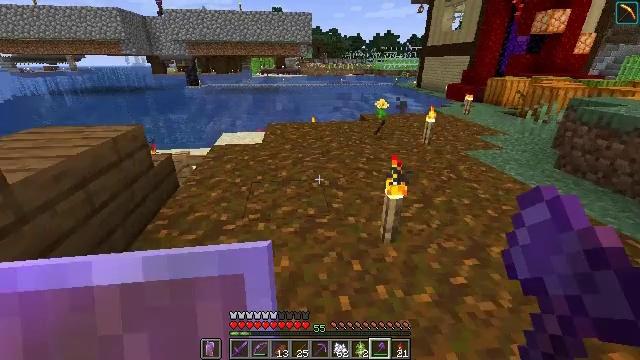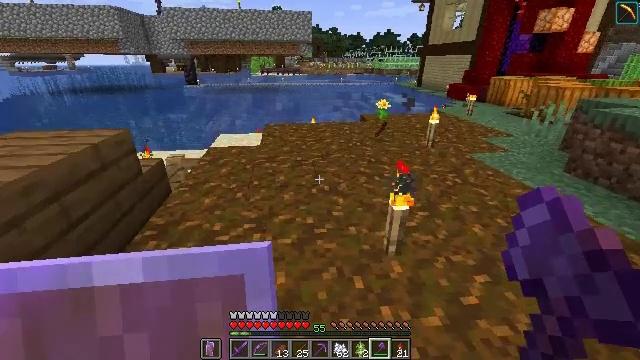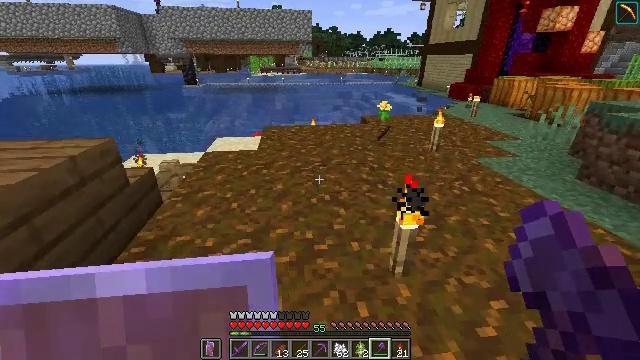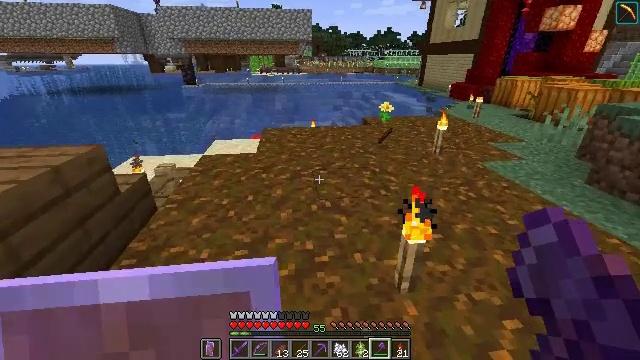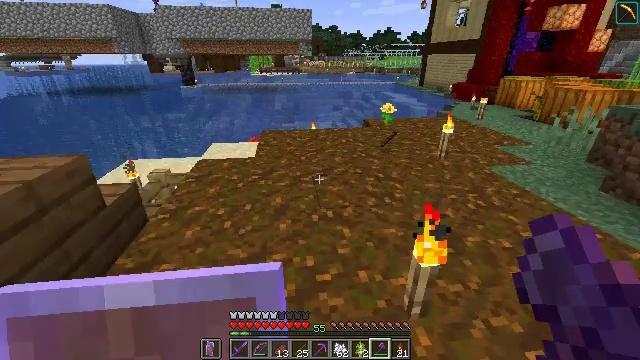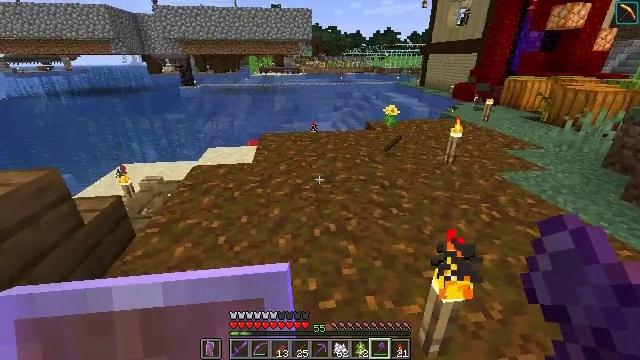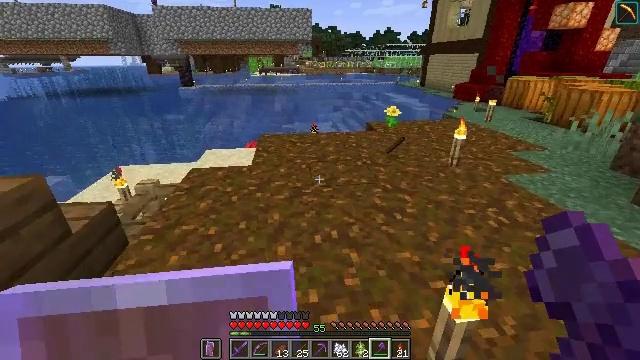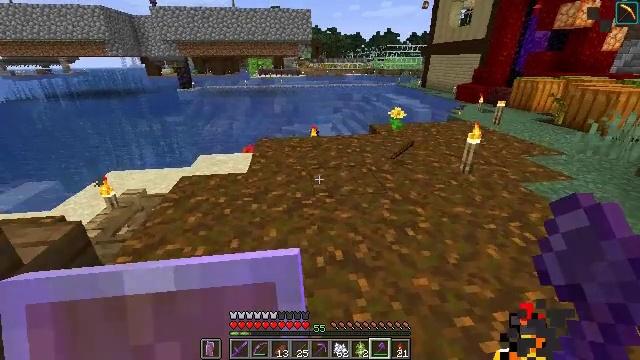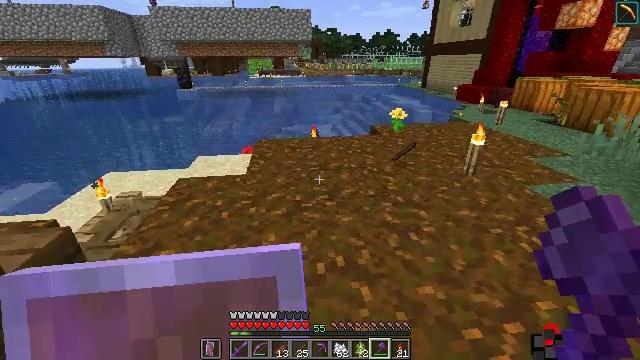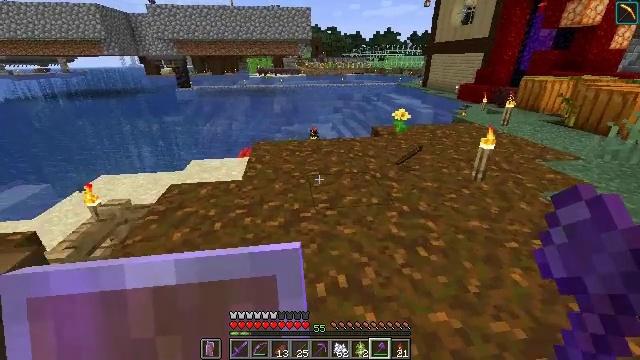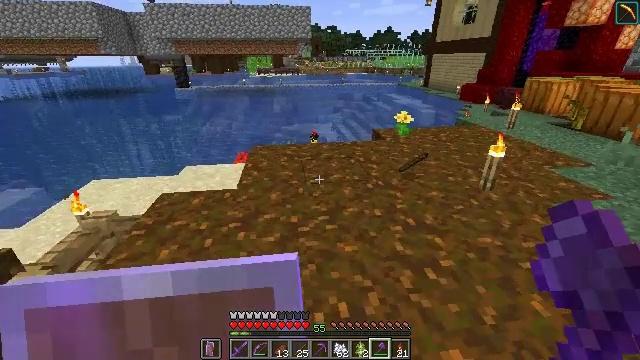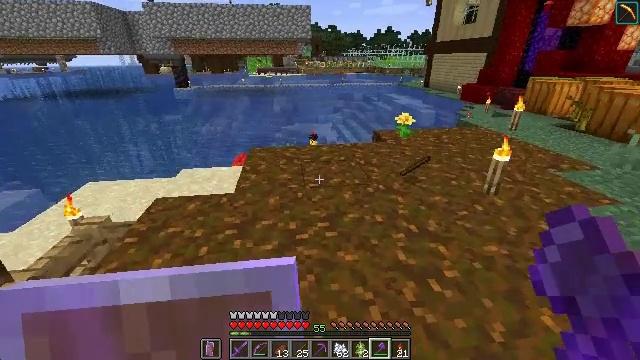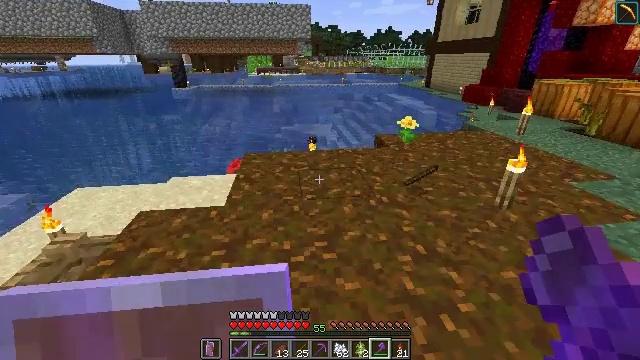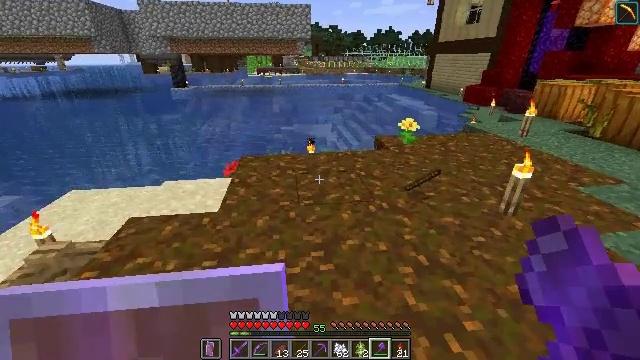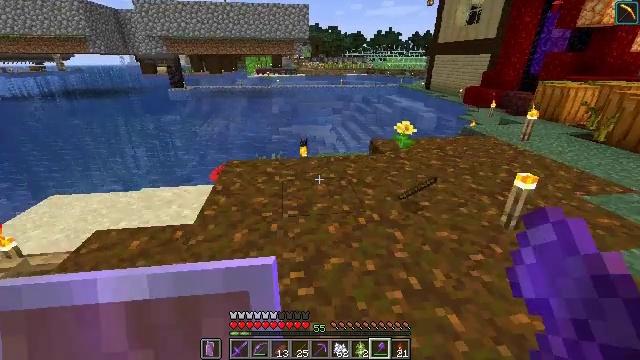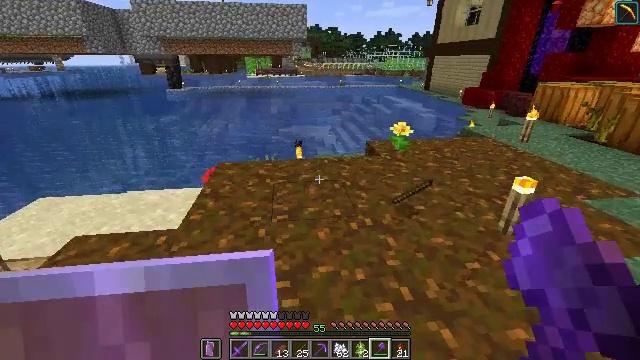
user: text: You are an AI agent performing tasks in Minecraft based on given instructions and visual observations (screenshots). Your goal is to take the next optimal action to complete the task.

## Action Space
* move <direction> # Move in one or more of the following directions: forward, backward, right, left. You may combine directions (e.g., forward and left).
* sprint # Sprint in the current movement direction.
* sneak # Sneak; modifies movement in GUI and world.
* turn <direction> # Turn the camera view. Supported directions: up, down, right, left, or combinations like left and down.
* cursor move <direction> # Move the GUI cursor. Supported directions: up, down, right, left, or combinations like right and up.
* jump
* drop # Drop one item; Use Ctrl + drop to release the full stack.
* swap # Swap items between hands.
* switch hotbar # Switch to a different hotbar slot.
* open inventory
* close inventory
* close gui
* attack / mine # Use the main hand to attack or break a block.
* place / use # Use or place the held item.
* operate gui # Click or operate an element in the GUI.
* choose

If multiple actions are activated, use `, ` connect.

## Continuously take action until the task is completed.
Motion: motion action
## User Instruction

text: Attack the oak fence to collect it.
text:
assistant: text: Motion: move forward
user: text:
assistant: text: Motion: move forward
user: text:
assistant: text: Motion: move forward
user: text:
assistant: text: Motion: move forward
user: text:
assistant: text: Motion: move forward
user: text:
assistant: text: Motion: move forward
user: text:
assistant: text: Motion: move forward
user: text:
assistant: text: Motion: move forward
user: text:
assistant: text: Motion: move forward
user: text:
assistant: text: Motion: move forward
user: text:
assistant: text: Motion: move forward
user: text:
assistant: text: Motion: move forward
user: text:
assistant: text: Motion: move forward and move right
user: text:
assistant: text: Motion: move forward and move right
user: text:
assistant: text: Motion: move forward and move right
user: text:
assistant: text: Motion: move forward and move right, turn right and down
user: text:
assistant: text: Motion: move forward, turn right and down
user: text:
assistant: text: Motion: move forward
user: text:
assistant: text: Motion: no_op
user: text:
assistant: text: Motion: no_op
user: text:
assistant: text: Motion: no_op
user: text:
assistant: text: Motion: no_op
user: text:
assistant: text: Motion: no_op
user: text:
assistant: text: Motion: no_op
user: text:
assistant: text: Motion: move forward
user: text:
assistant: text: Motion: move forward
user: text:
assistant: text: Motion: move forward
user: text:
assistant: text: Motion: move forward
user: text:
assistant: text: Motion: move forward
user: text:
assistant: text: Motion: move forward